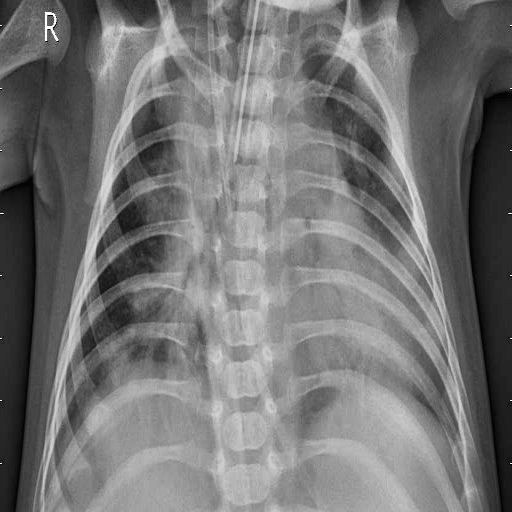
Finding: PNEUMONIA